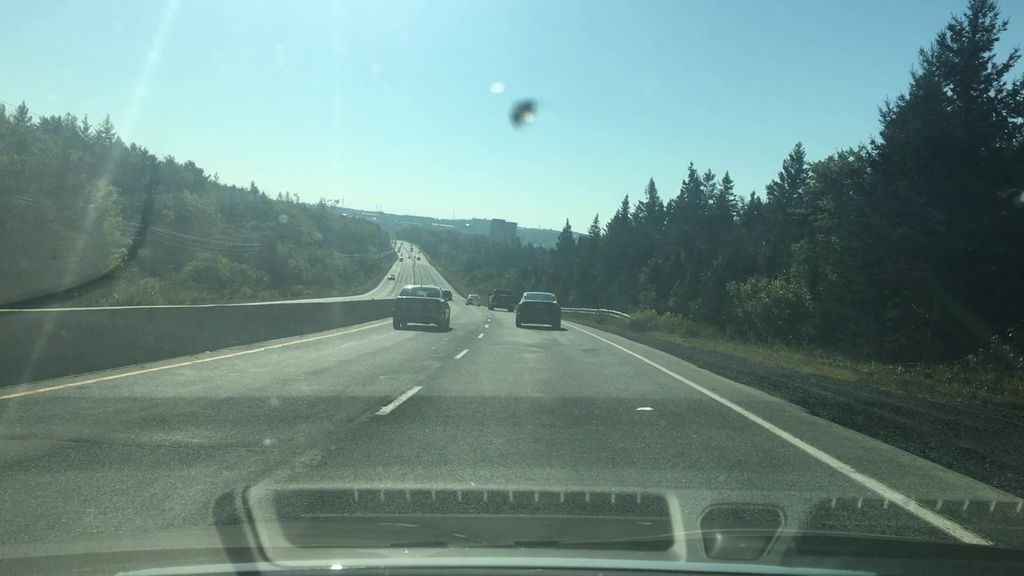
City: halifax